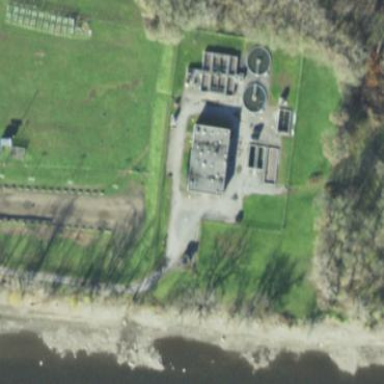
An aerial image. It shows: Wastewater plant.